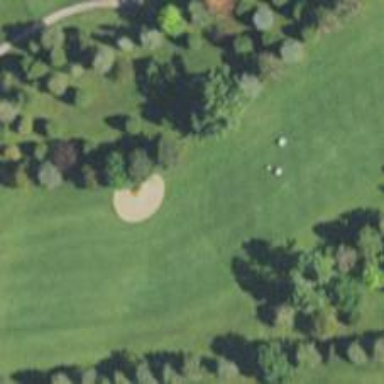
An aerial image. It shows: Golf hole.